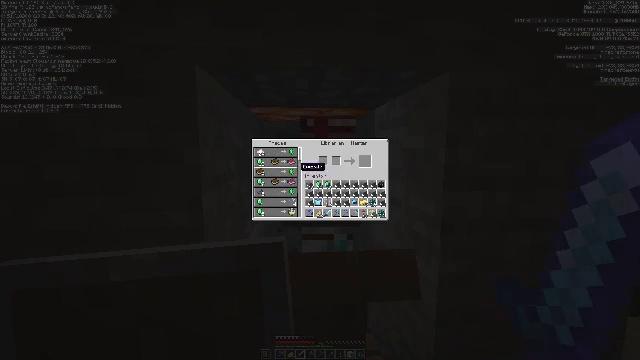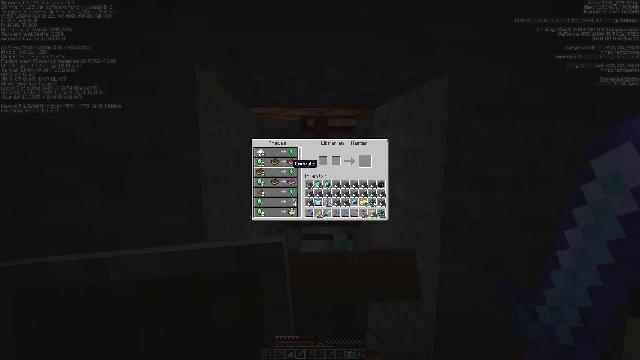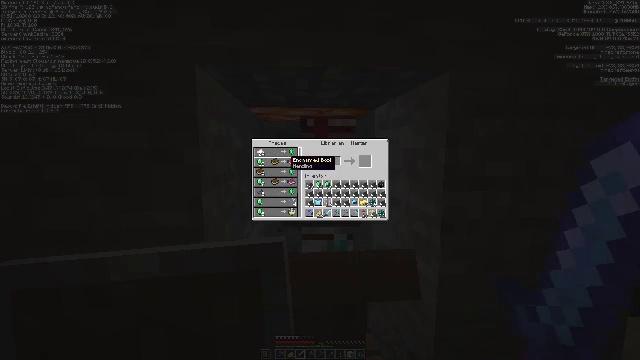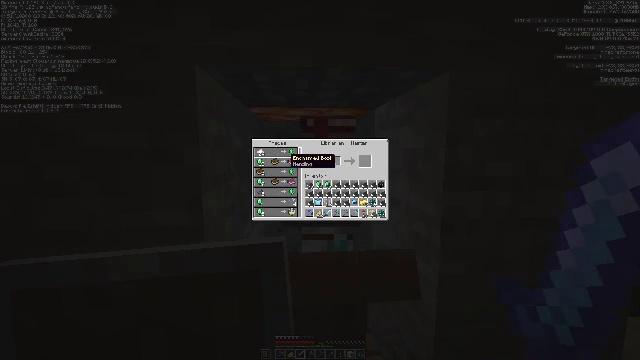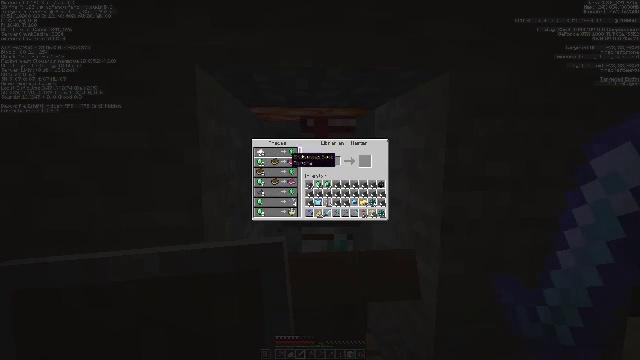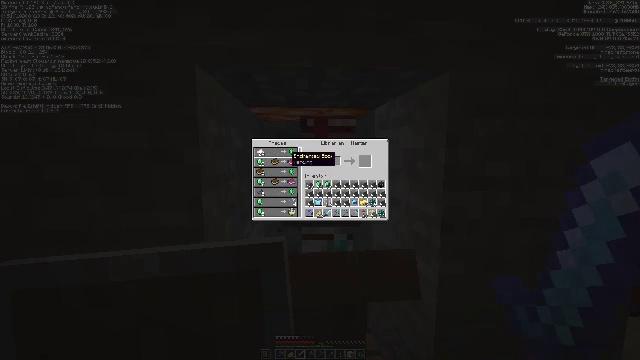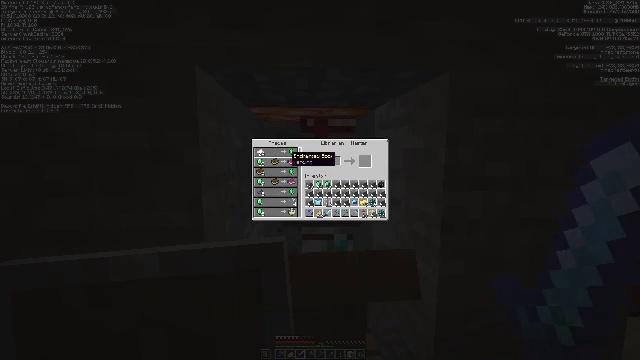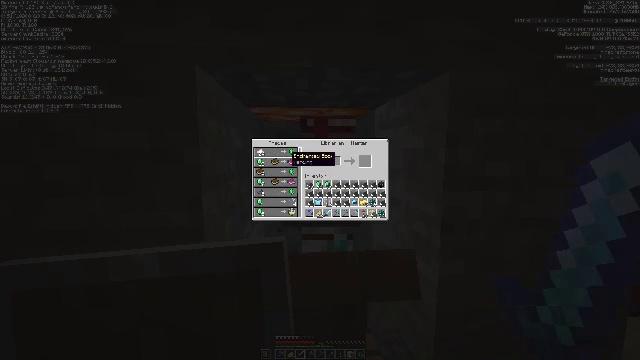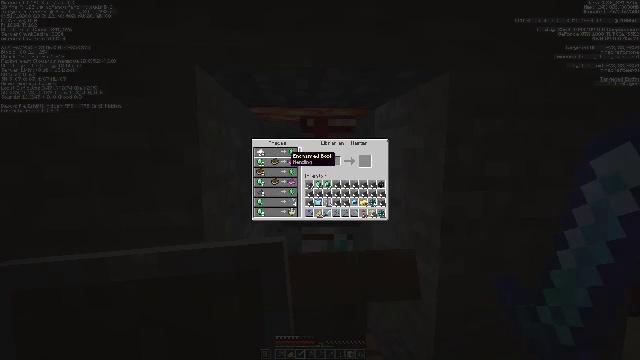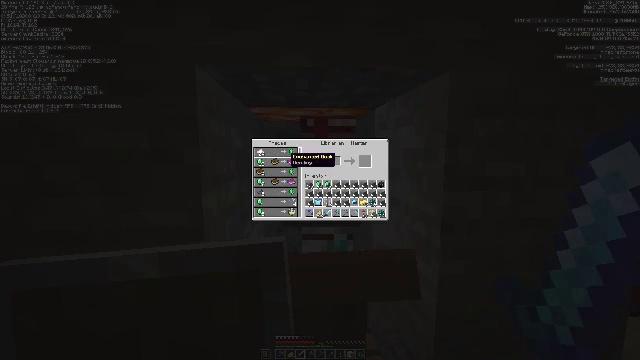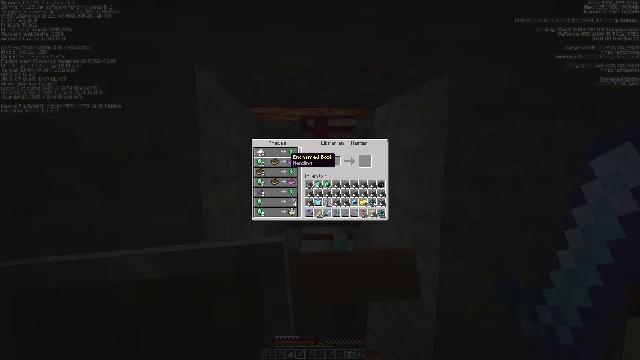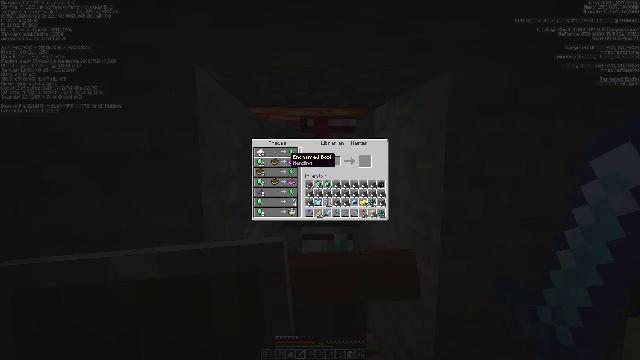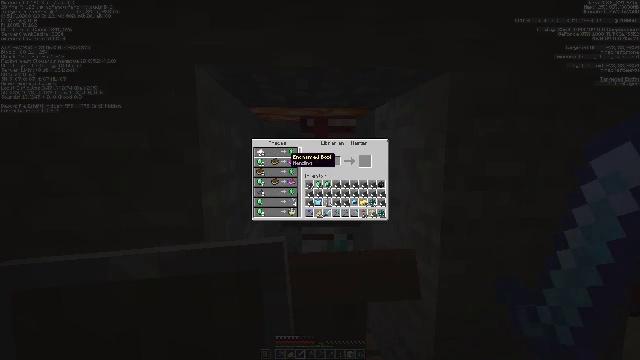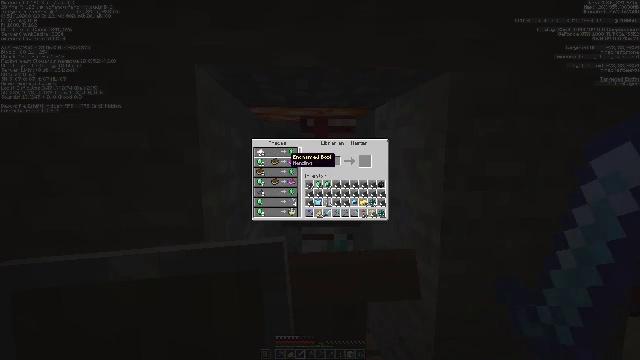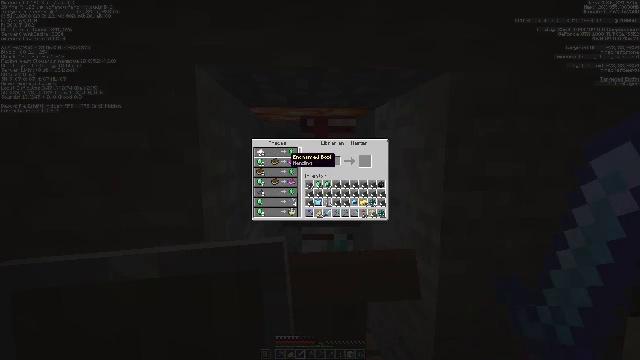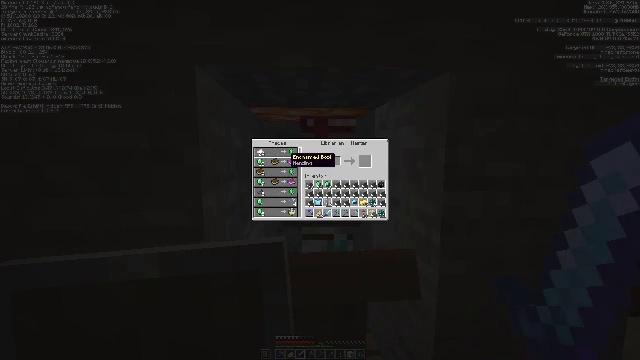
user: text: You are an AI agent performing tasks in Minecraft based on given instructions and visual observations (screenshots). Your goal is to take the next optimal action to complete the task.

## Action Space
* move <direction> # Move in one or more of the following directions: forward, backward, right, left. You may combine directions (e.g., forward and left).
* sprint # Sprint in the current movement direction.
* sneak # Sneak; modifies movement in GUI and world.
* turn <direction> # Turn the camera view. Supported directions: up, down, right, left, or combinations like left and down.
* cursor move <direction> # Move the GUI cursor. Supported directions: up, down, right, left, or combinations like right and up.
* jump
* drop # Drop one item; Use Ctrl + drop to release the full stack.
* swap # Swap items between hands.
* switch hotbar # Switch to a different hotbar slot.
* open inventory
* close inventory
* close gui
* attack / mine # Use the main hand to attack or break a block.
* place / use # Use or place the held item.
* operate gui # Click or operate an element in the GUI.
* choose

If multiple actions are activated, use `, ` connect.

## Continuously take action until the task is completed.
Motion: motion action
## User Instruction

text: craft item air
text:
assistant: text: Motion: turn left
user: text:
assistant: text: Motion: sneak, turn up
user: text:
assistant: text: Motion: sneak
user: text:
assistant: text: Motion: sneak
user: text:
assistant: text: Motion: sneak
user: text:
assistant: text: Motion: sneak
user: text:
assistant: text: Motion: sneak
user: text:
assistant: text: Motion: sneak
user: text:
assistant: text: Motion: sneak
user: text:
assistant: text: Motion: sneak
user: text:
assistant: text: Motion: sneak
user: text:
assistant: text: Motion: sneak
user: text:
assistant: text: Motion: sneak
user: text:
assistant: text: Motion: sneak
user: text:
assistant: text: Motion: sneak
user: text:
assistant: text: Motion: sneak
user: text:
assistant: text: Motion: sneak
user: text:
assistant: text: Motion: no_op
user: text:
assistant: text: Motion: no_op
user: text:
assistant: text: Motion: no_op
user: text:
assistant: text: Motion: turn right and down
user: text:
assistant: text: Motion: turn right and down
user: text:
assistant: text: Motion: turn right and down
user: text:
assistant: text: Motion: turn right
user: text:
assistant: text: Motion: no_op
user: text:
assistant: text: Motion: no_op
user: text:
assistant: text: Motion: no_op
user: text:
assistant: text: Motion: no_op
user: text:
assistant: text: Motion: close inventory
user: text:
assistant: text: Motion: close inventory